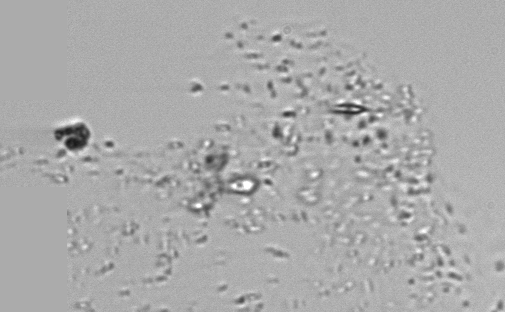
Label: Phaeocystis